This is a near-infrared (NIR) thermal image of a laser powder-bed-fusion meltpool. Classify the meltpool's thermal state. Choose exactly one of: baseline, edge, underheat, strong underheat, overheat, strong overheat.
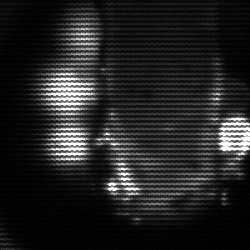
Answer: strong underheat